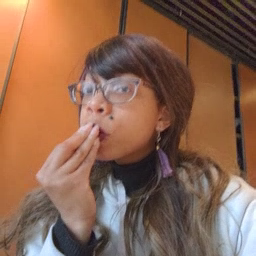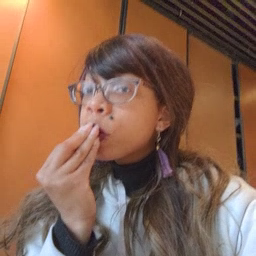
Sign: food